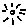
Label: sun